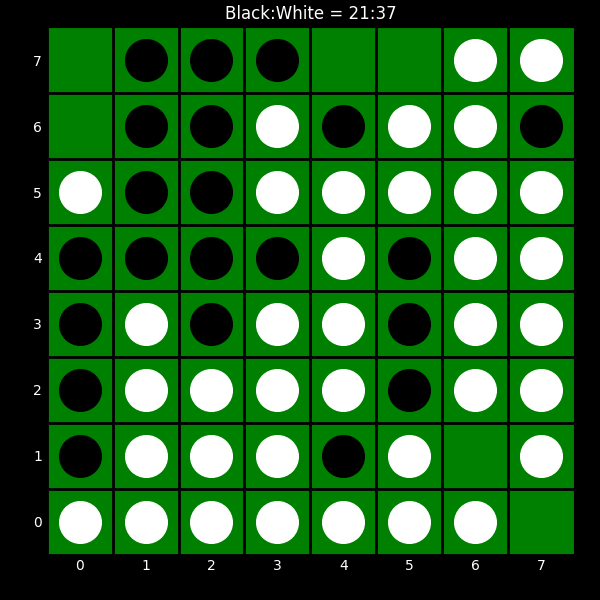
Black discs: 21
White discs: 37